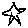
Label: star